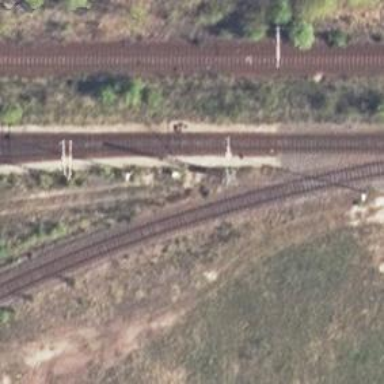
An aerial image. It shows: Railway switch.